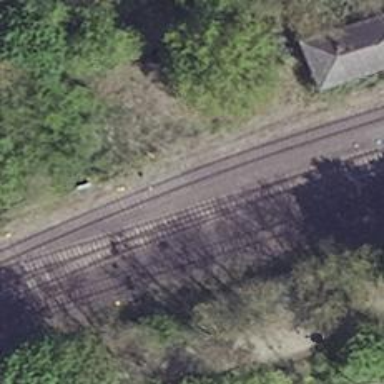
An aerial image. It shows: Railway switch.